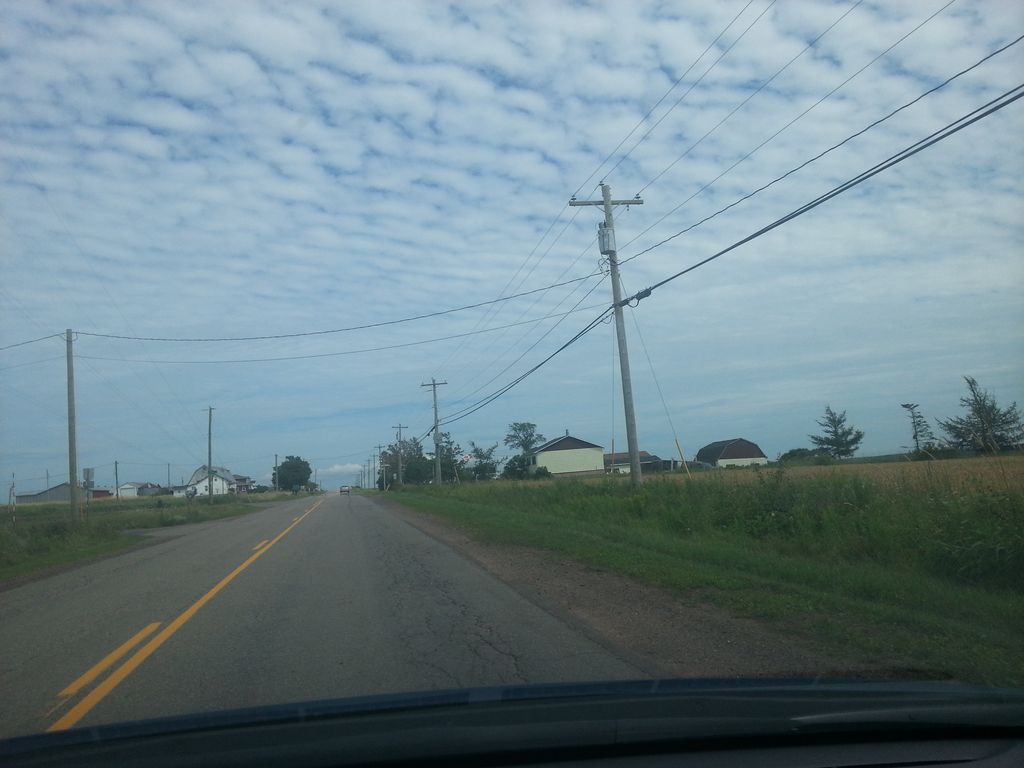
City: charlottetown